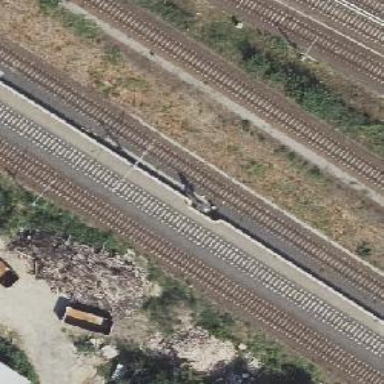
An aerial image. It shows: Railway with electrified contact lines.